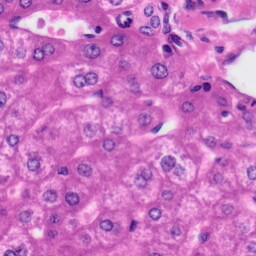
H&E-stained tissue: Liver